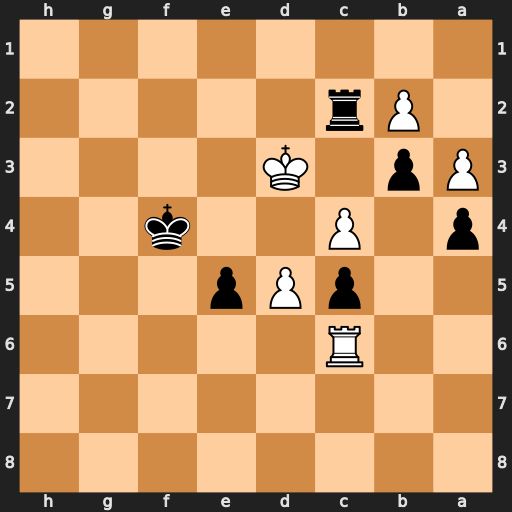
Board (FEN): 8/8/2R5/2pPp3/p1P2k2/Pp1K4/1Pr5/8
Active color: b
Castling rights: -
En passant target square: -
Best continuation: e4#